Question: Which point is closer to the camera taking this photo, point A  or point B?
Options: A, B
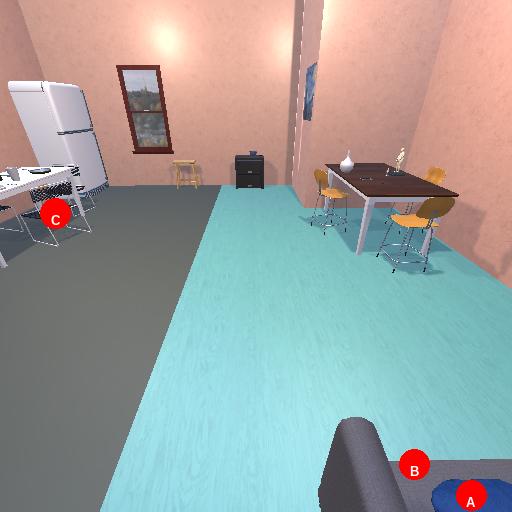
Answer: A